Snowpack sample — Loveland Pass, Silver Plume, Colorado, USA (1/12/25, 11:40 AM MST)
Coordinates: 39.66, -105.88
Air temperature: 7 °F
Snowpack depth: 140 cm
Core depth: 10 cm
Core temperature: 41 °F
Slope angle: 11°, slope face: 30°
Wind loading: high
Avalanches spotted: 2
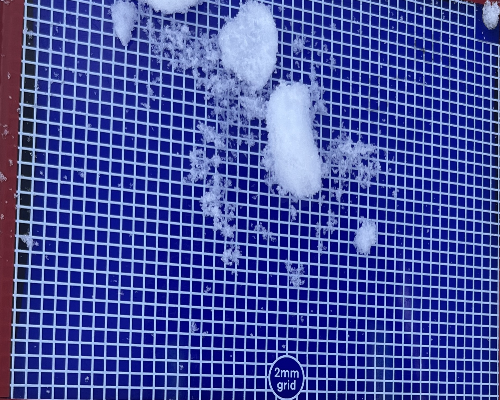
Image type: profile
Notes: Pilot using slightly modified coring method that took too large segment for snow profile picturing, advised not to use in higher level models. Two avalanche on south face nearby, partially cloudy with light snow in the last 24 hours. Lots of wind loading on eastern features.